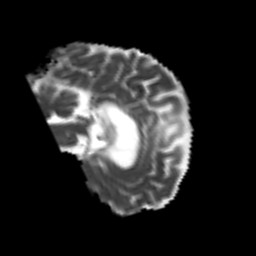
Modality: MD
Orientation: sagittal
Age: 31
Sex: female
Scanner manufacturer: siemens
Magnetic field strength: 3 T
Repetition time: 4.999 s
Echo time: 0.07946 s